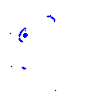
Particle: pion